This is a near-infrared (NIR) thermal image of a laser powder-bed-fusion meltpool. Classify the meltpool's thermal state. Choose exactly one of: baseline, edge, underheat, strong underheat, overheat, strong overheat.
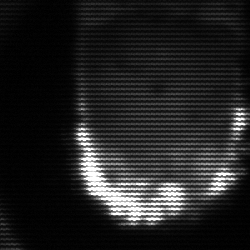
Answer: baseline